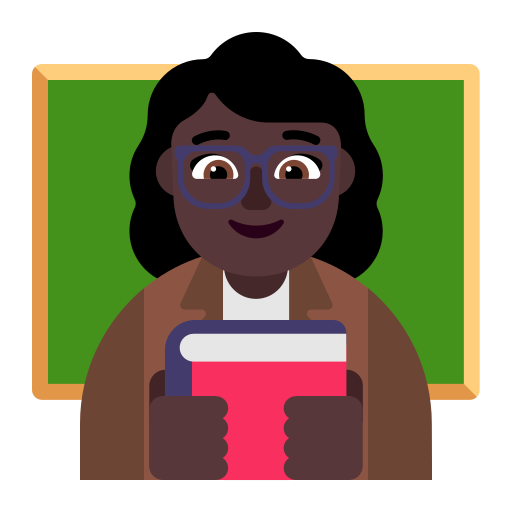
woman teacher flat dark